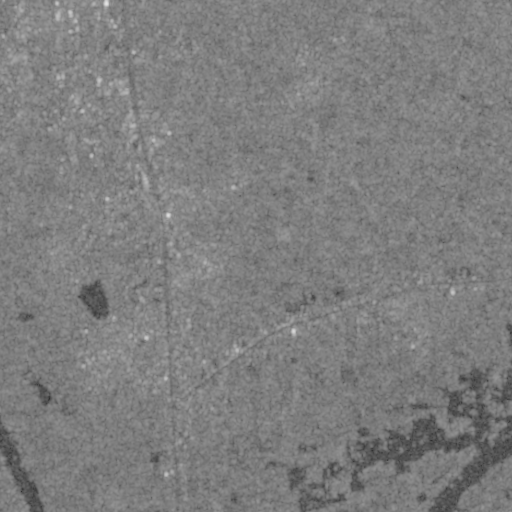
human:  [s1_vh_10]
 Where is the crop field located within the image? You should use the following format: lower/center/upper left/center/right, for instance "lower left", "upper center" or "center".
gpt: The crop field is located in the upper left of the image.
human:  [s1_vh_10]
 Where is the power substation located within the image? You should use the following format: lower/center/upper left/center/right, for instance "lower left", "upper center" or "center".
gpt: The power substation is located in the upper left of the image.
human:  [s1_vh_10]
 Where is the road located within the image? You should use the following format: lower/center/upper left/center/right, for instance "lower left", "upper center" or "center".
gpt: There is no road in the image.

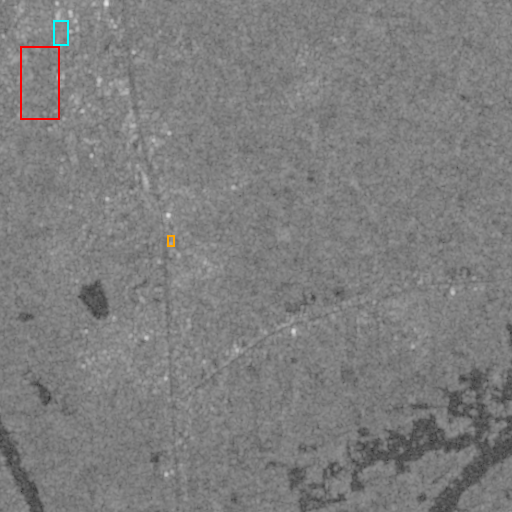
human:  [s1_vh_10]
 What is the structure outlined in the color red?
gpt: The structure outlined in red is a crop field.
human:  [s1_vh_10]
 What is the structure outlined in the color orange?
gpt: The structure outlined in orange is a gas station.
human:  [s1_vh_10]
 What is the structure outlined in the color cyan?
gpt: The structure outlined in cyan is a power substation.
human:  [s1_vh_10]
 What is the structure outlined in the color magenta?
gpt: There is no magenta outline.